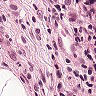
Metastatic tissue present: yes